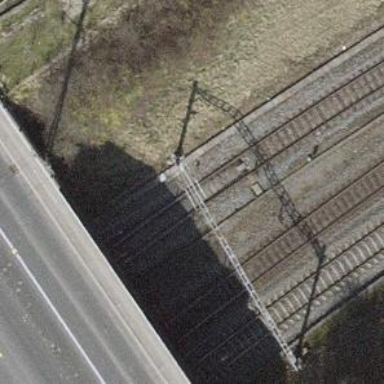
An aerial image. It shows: Railway with electrified contact lines.